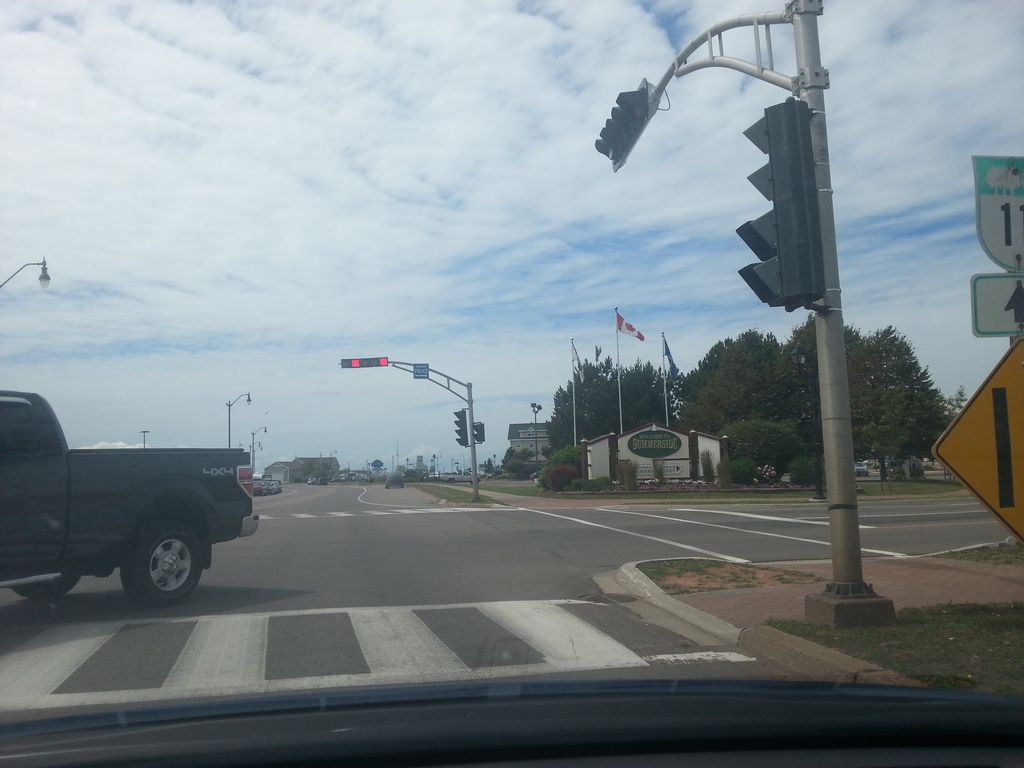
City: charlottetown